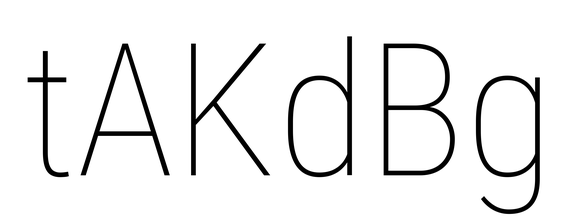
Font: Roboto_Condensed_Thin